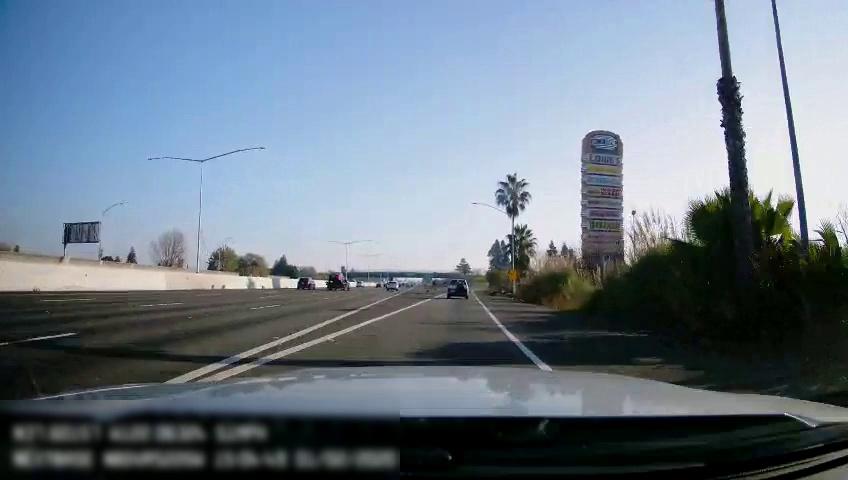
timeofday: Day
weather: Sunny
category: Drivable Space
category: Vehicles | SUV
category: Vehicles | SUV
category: Vehicles | SUV
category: Vehicles | Truck
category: Vehicles | SUV
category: Lanes | Current Lane
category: Lanes | Alternate Lane
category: Lanes | Alternate Lane
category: Lanes | Alternate Lane
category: Lanes | Alternate Lane
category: Lanes | Alternate Lane